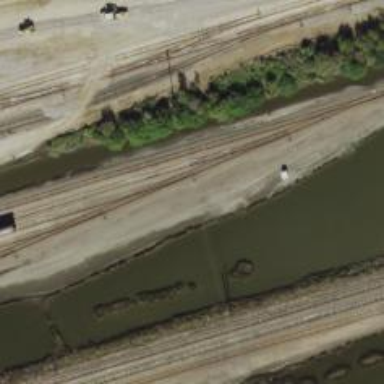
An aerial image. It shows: Railway yard in service.